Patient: sex F, age 65
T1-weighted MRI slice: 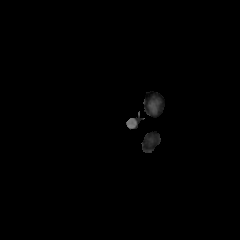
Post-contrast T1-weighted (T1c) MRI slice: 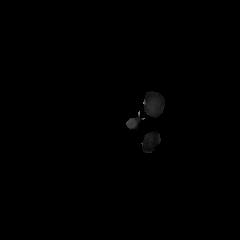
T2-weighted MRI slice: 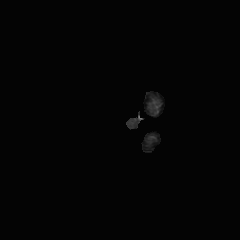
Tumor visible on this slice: no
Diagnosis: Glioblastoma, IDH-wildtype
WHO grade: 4